Aerial crown-view tile of a tropical tree (Barro Colorado Island, Panama), acquired 20250818:
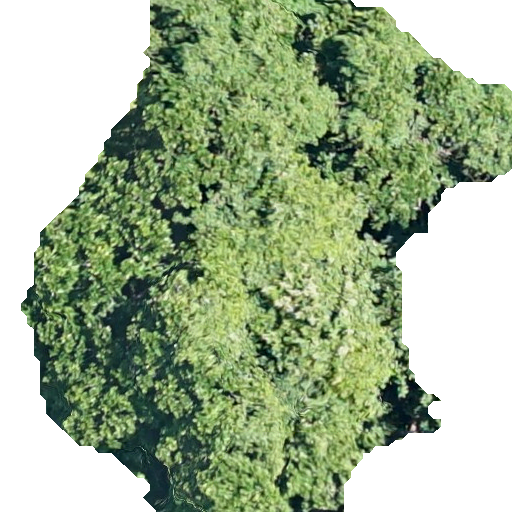
Species: Anacardium excelsum
GBIF accepted scientific name: Anacardium excelsum
Crown area: 264.104 m²